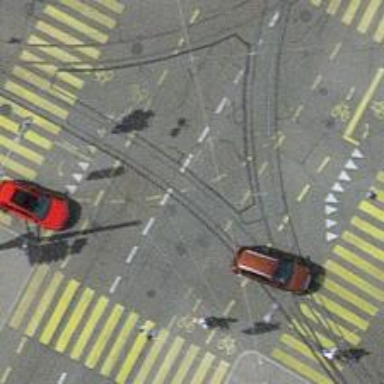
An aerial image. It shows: Tram level crossing on the railway.